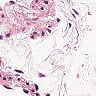
Metastatic tissue present: no